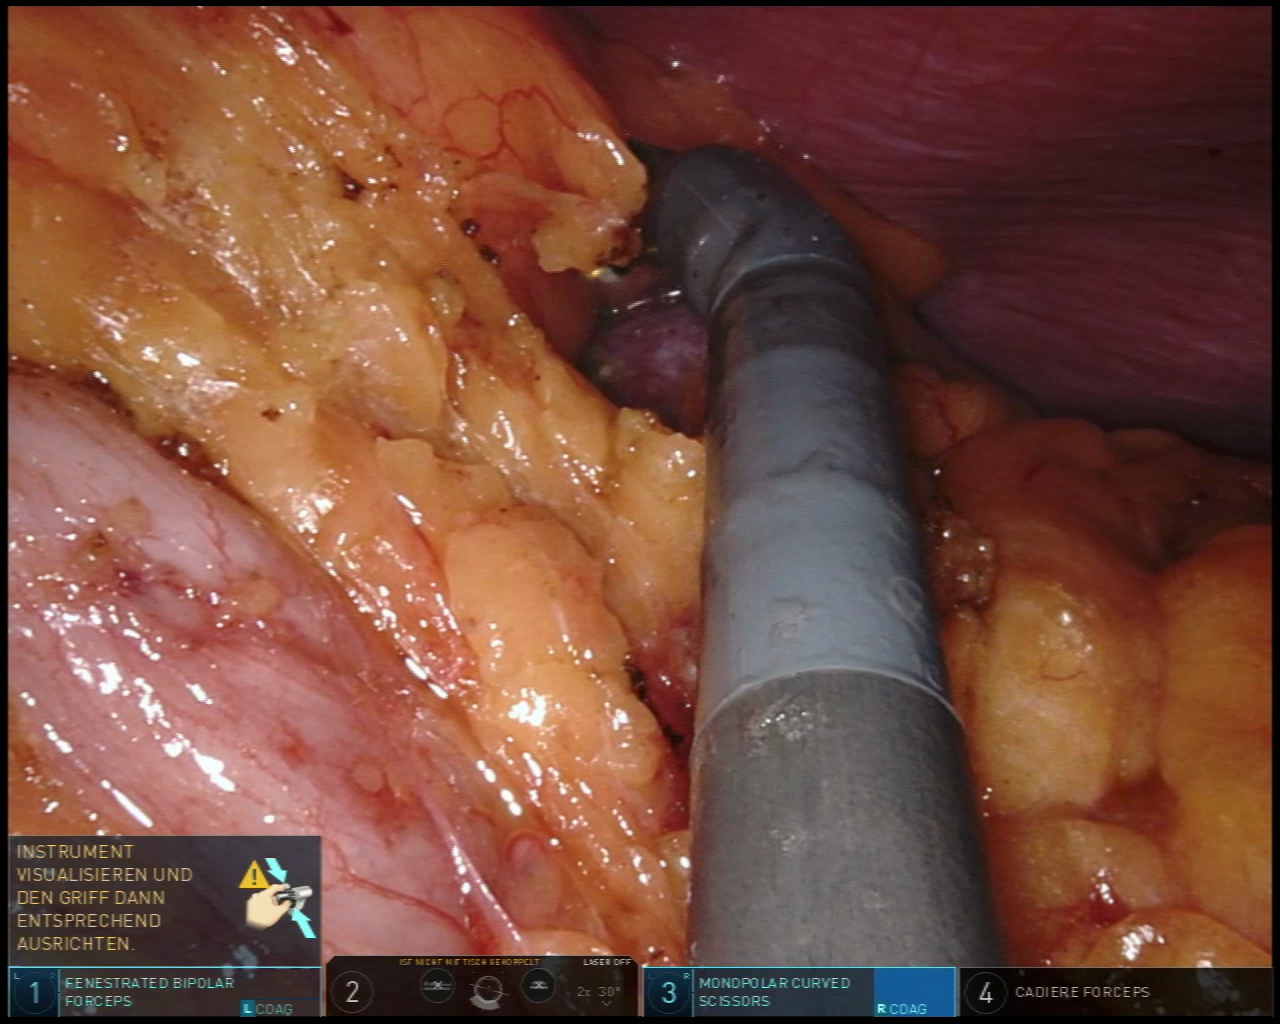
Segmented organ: stomach
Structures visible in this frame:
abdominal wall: yes
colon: no
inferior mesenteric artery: no
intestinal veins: no
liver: no
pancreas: no
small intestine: no
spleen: yes
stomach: yes
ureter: no
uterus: no
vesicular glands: no